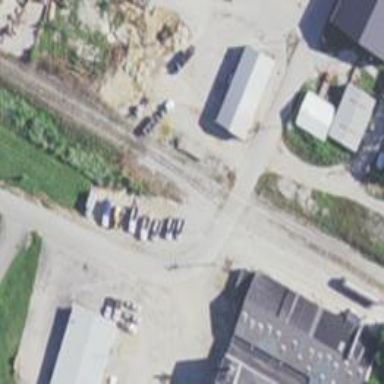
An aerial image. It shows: Railway level crossing.